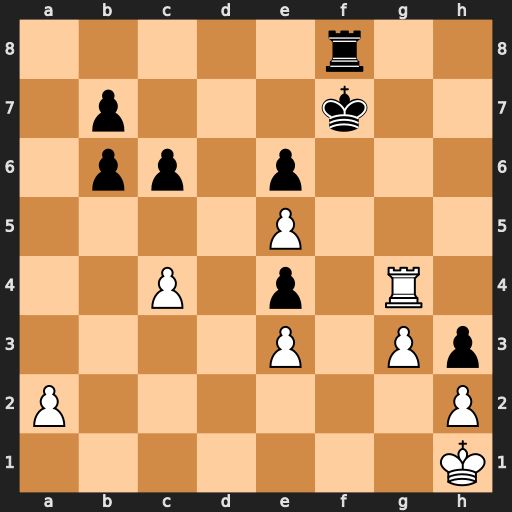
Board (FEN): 5r2/1p3k2/1pp1p3/4P3/2P1p1R1/4P1Pp/P6P/7K
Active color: w
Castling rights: -
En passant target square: -
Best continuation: Rf4+ Kg8 Rxf8+